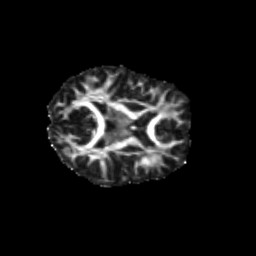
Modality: FA
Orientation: axial
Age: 11
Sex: female
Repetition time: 9.512 s
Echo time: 0.089 s